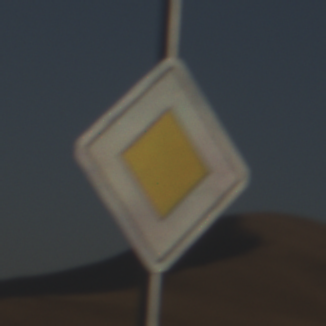
Verkehrszeichen: Vorfahrtsstrasse
Umgebung: Outdoor, Nature
Tageszeit: SunriseSunset
Wetter: Clear
Licht: Natural
Jahreszeit: NotSpecified
Kontrast: HighContrast